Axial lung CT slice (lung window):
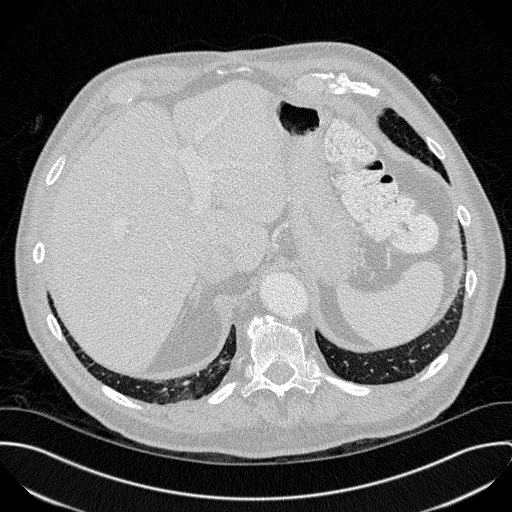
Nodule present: no